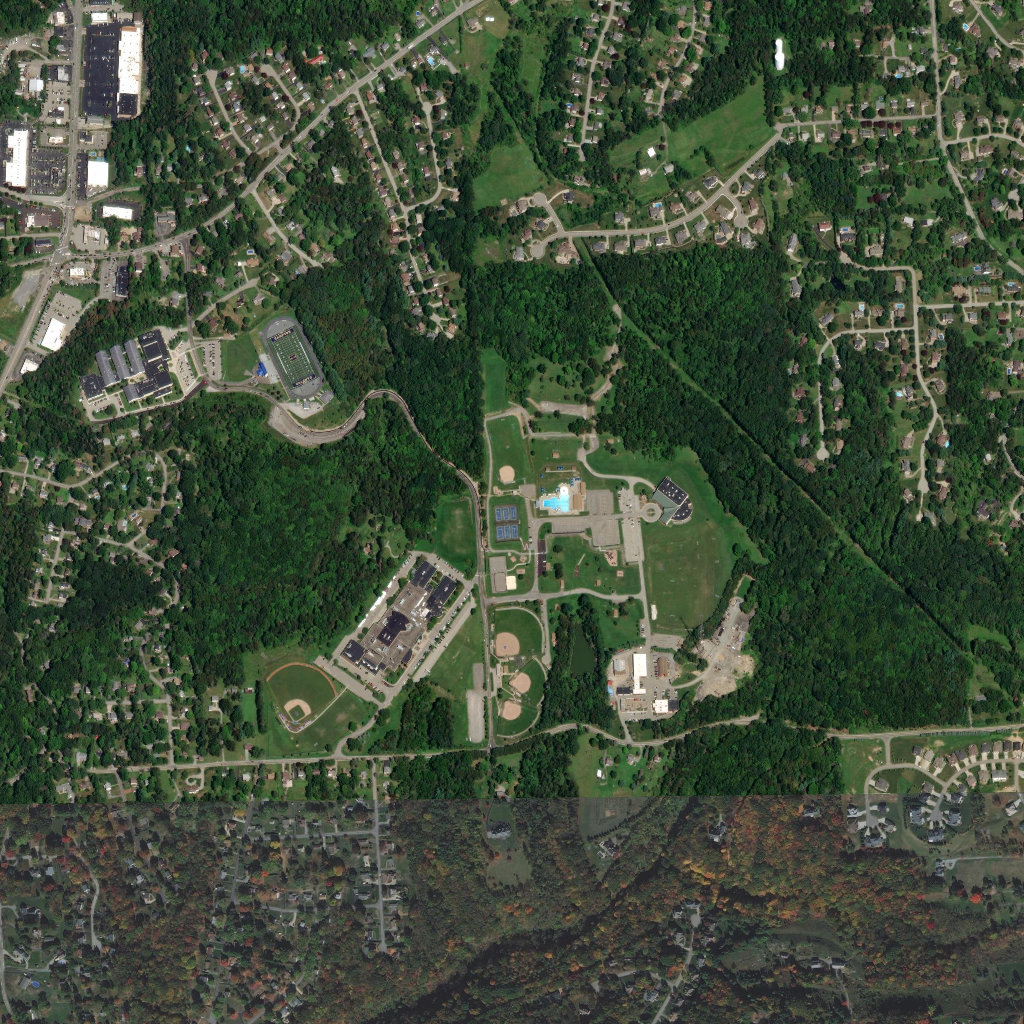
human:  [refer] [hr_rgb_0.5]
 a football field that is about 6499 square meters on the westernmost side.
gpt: <box>[[26, 31, 31, 37, 0]]</box>